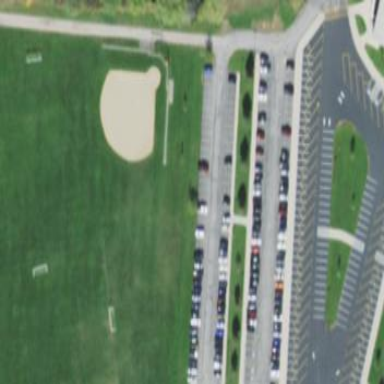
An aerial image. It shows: Baseball pitch for leisure land activities.